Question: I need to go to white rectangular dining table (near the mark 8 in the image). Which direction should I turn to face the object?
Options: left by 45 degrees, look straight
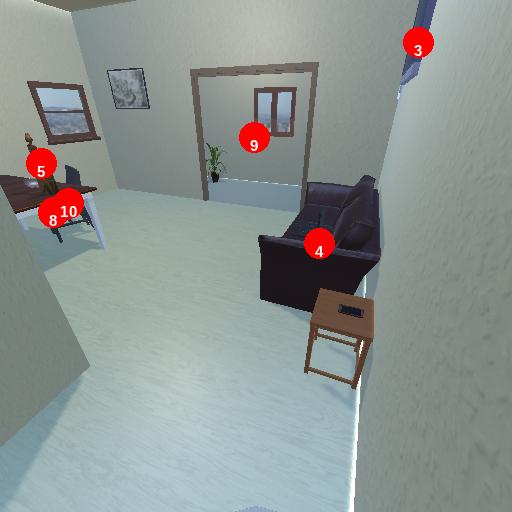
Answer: left by 45 degrees